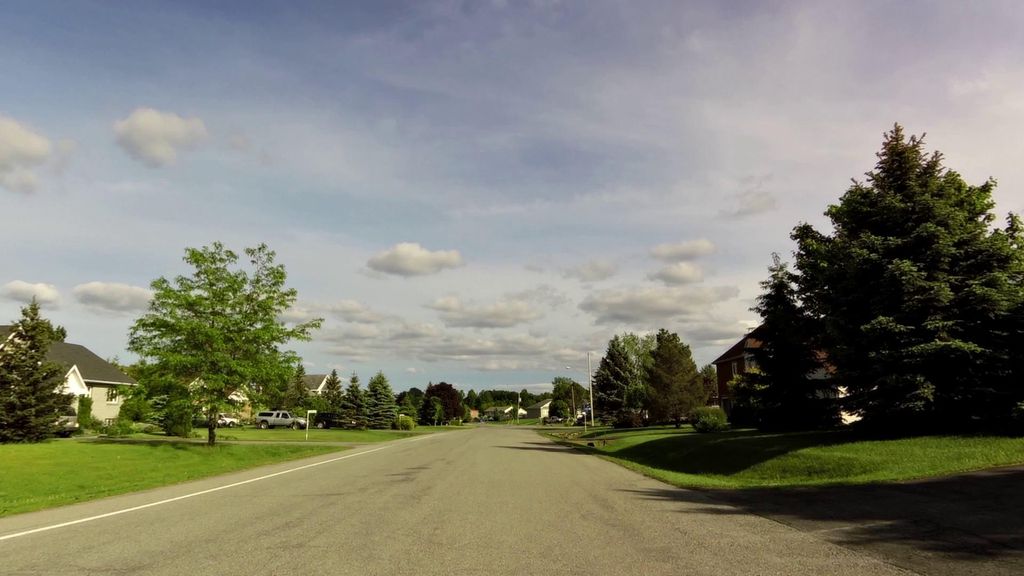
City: ottawa-gatineau